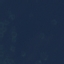
Land use / land cover: SeaLake